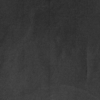
Label: dusty